Aerial crown-view tile of a tropical tree (Barro Colorado Island, Panama), acquired 20241112:
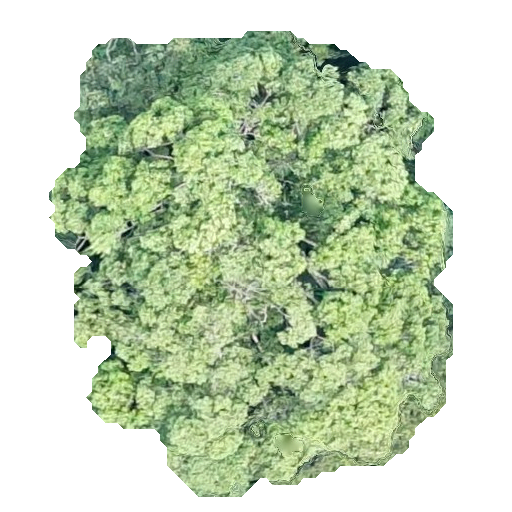
Species: Ocotea leptobotra
GBIF accepted scientific name: Ocotea leptobotra
Crown area: 227.716 m²